Identify the transformations in the second image compared to the first.
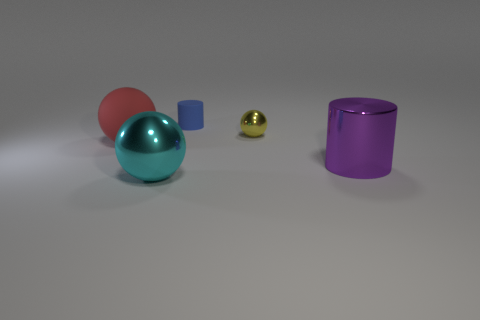
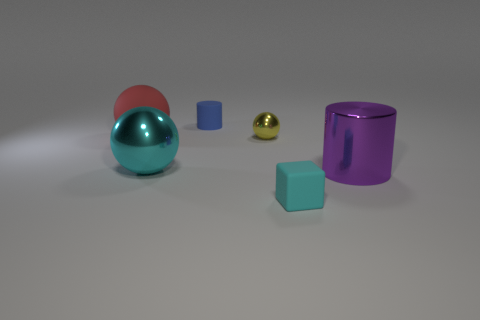
the small block has been newly placed
the matte block has appeared
the rubber block has been newly placed
the tiny cyan rubber cube in front of the red sphere has been added
the tiny cyan rubber cube in front of the big purple object has been newly placed